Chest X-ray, PA view. Patient: 61 years old, sex M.
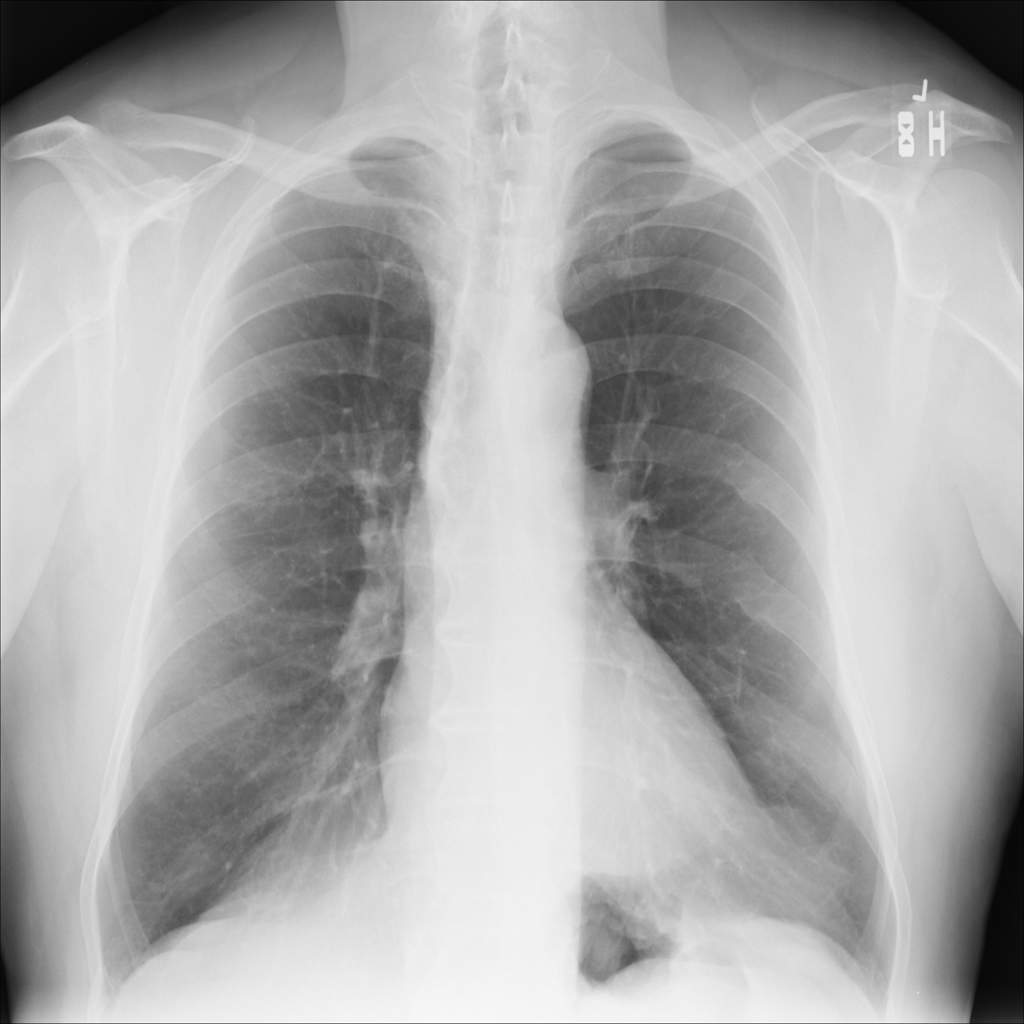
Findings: No Finding